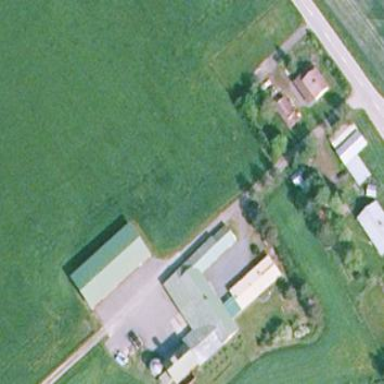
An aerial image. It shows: Farmyard area.